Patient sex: M
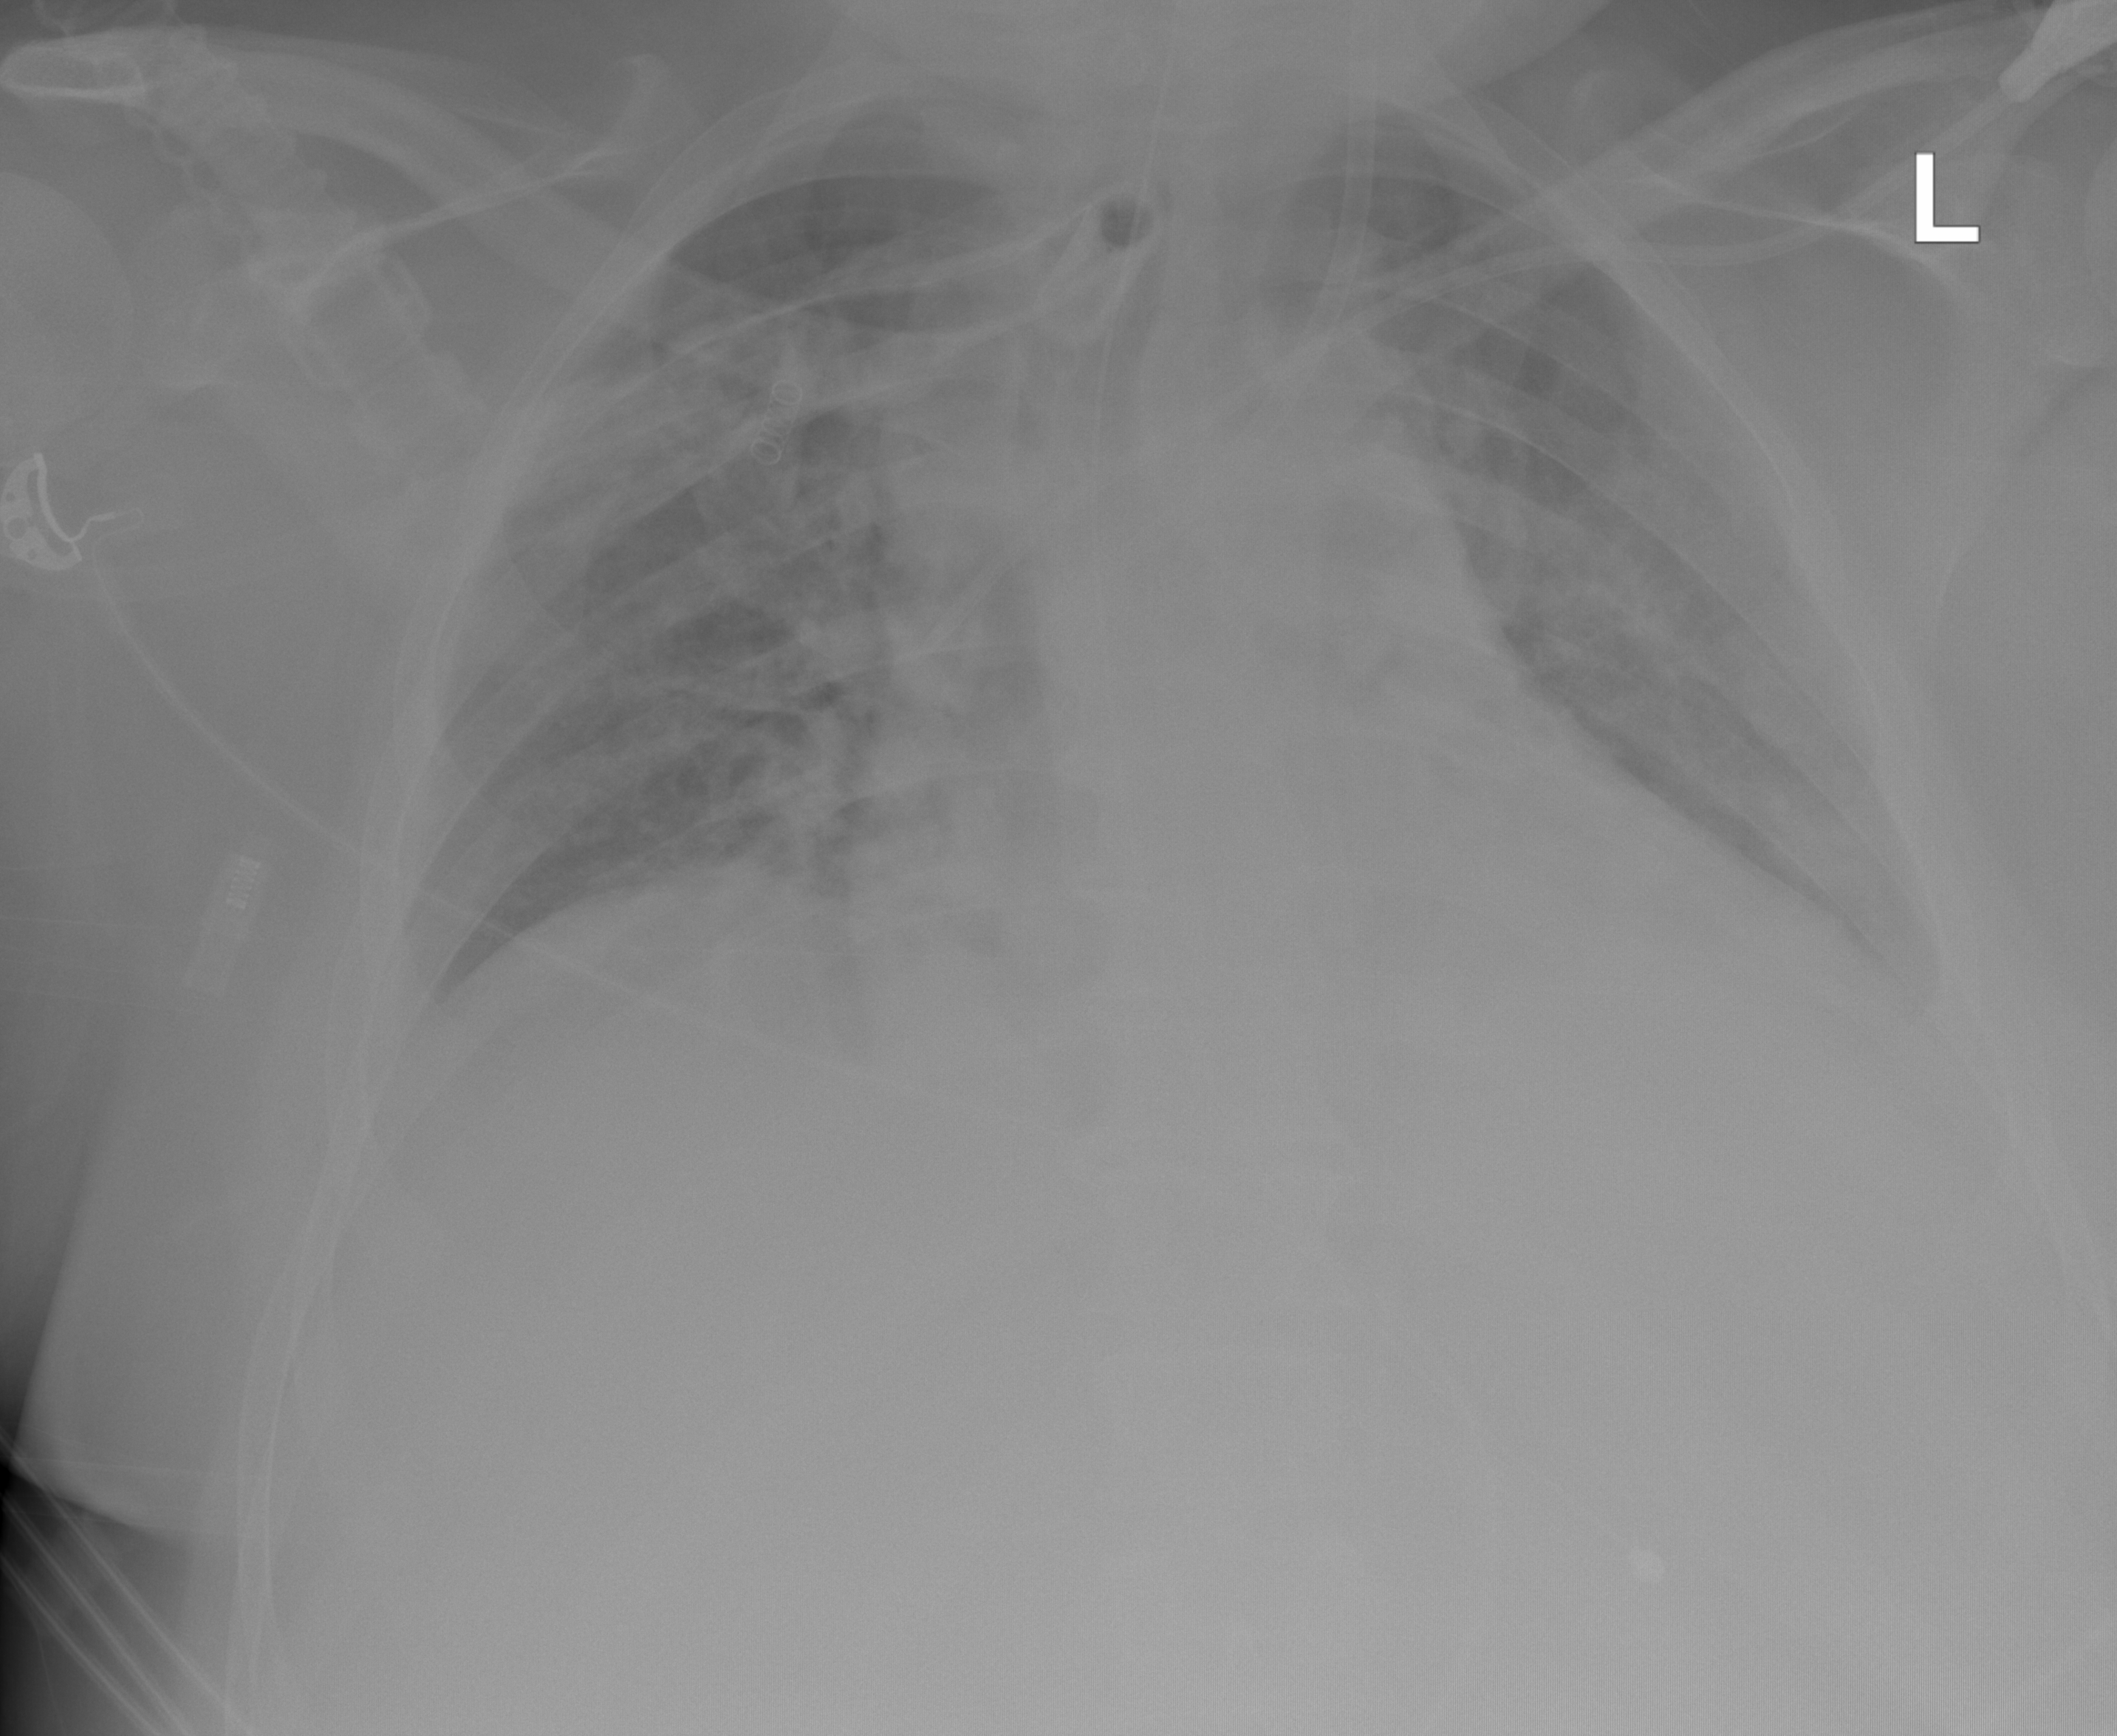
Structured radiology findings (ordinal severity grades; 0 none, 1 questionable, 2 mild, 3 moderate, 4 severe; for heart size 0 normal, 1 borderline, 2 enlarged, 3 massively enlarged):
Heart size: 2
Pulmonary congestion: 2
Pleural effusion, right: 1
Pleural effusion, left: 1
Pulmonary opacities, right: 0
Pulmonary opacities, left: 2
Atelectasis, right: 2
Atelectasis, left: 2